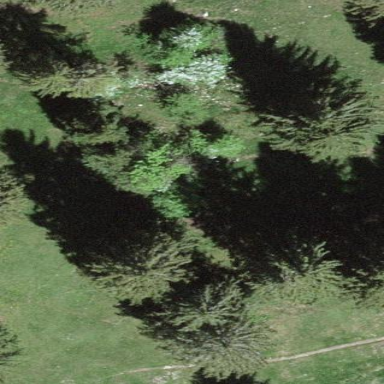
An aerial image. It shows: Beautiful woodland area.